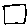
Label: square